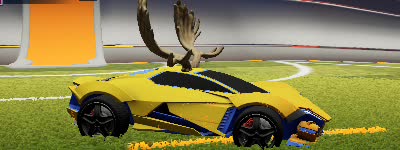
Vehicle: werewolf